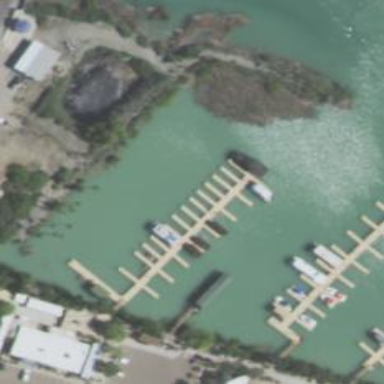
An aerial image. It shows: Pier with mooring facilities.